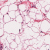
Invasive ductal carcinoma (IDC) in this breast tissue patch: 0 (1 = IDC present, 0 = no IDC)